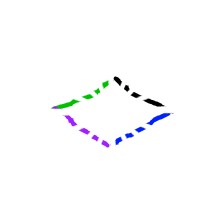
Shape: rhombus